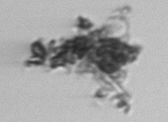
Label: detritus